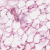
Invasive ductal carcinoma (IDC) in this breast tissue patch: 0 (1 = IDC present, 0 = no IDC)